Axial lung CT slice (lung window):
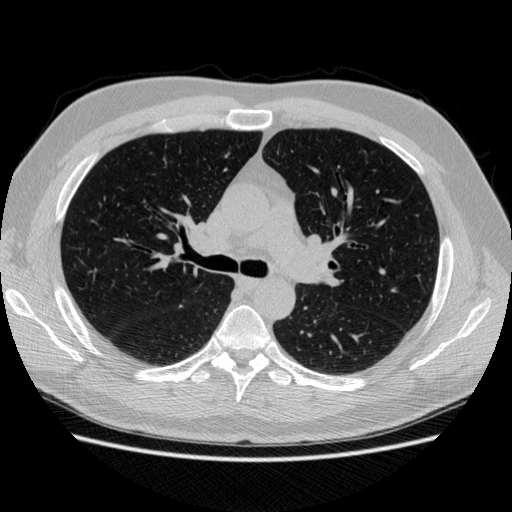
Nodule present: no